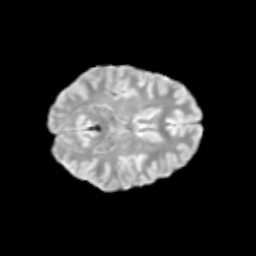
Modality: T2w
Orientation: axial
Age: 12
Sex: female
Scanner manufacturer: siemens
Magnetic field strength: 3 T
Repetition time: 3.8 s
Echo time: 0.07 s